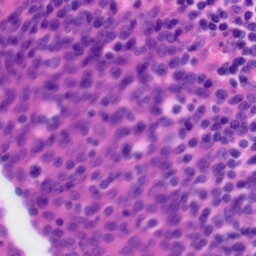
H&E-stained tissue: Tonsil